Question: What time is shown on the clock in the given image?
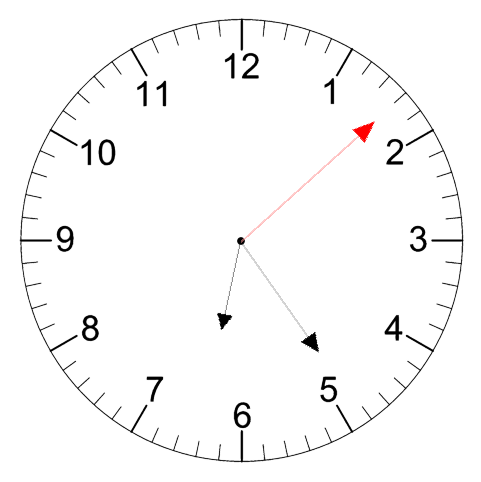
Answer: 06:24:08